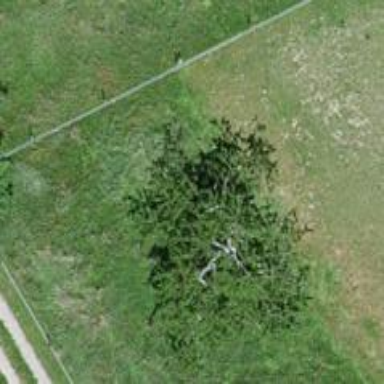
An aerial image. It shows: Deciduous broadleaved tree.